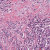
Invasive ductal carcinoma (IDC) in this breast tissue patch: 1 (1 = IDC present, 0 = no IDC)